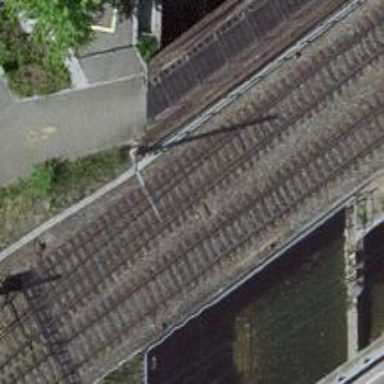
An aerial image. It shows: Railway switch.